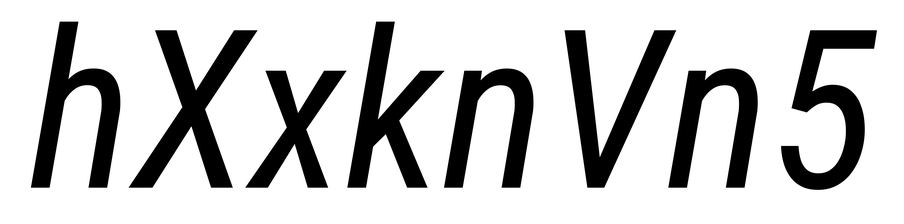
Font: Roboto-Italic_Condensed_Italic